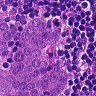
Metastatic tissue present: yes